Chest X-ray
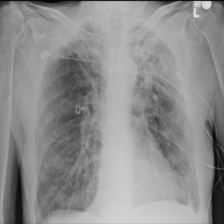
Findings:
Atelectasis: negative
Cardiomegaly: negative
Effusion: negative
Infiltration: negative
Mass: negative
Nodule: negative
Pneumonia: negative
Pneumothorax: negative
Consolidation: negative
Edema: negative
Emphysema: negative
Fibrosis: negative
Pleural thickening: negative
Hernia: negative